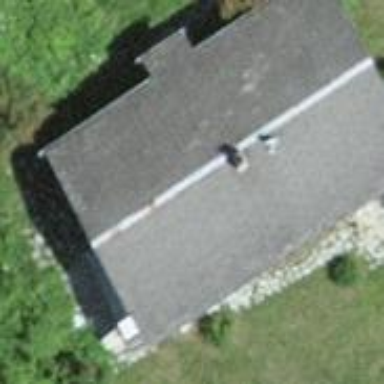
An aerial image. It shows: Simple house.